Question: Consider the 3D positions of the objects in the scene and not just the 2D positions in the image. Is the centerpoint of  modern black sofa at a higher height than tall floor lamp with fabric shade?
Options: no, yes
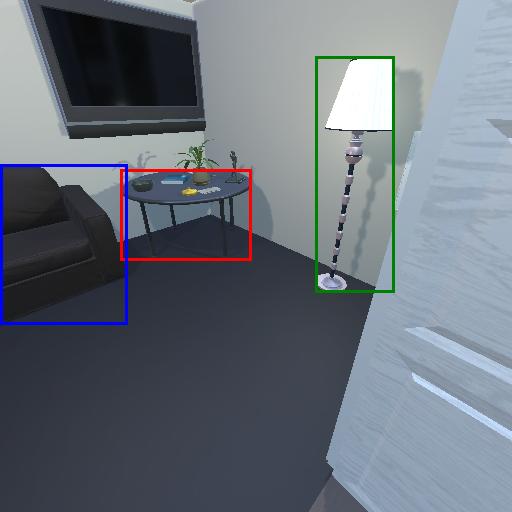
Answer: no